Field crop: maize
Growth stage: 1
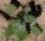
Species: chenopodium